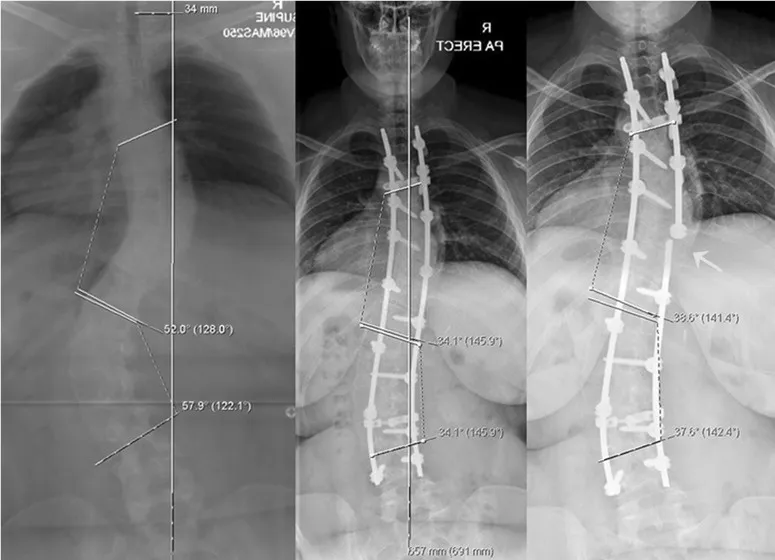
Adverse event - Radiographs of AIS with right rod breakage at 25 months following T3 - L4 PSF.
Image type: radiology (x_ray)